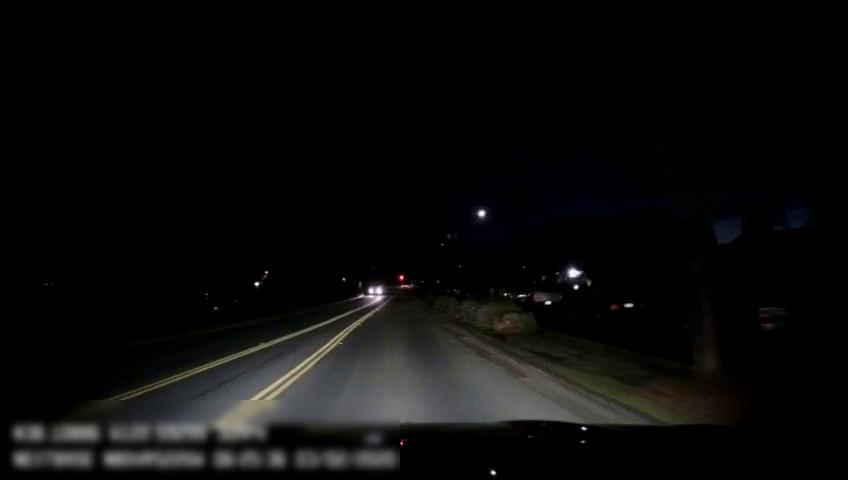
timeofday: Night
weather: Other
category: Drivable Space
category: Vehicles | SUV
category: Lanes | Current Lane
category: Lanes | Alternate Lane
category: Lanes | Alternate Lane
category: Lanes | Alternate Lane